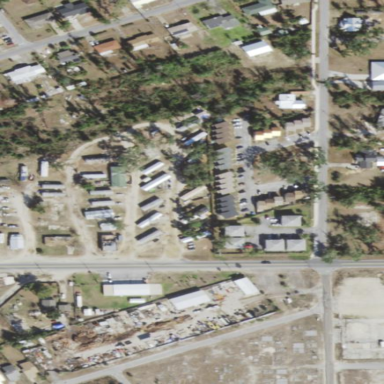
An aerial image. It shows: Residential area known as trailer park.